RGB frame:
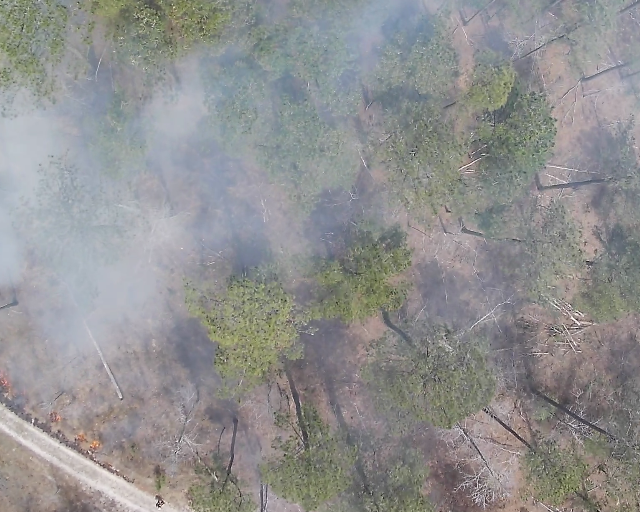
Thermal frame:
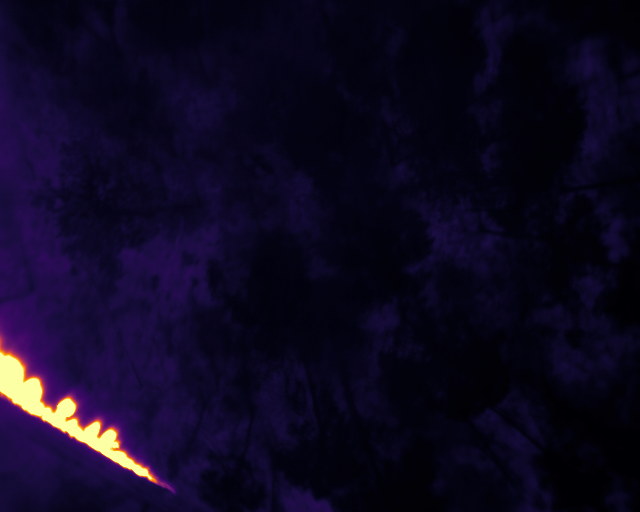
Captured: 2026-02-26 02:27:58
Pixels at or above 80 °C: 4926 (fraction of frame: 0.01503)